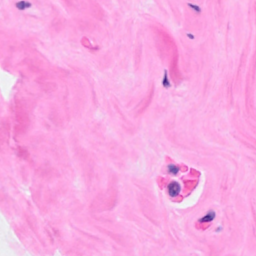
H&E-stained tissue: Breast